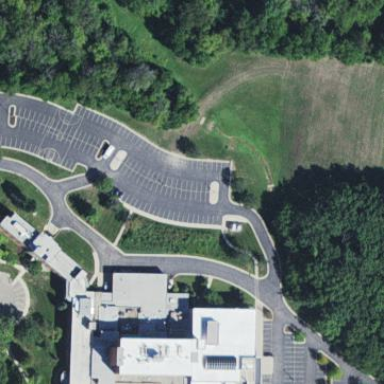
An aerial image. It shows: Paved parking area.